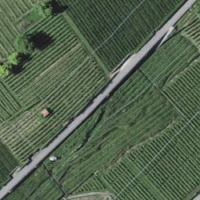
EUNIS habitat code: 40
Species observed at this site:
Himantoglossum hircinum